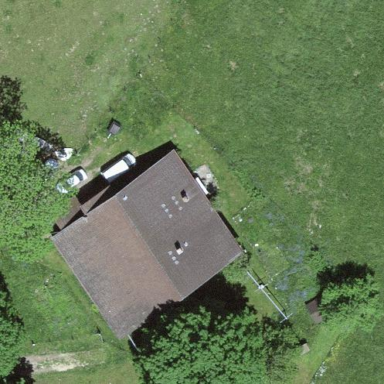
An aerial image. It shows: Farm building.